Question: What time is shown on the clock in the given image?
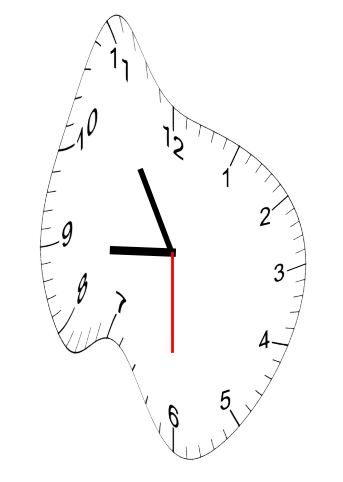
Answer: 08:54:30